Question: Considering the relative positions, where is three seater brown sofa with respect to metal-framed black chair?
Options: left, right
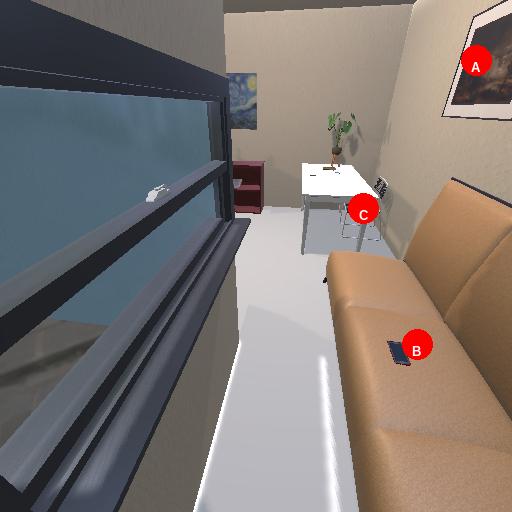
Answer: left